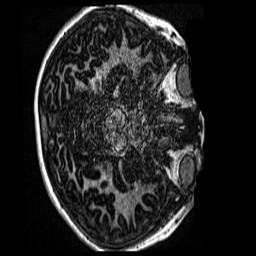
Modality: MP2RAGE
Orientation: axial
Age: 10
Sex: female
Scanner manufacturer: siemens
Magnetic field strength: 3 T
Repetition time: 4 s
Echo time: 0.00299 s